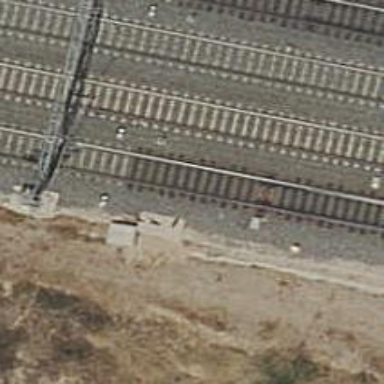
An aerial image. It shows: Railway switch.